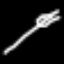
Label: fork